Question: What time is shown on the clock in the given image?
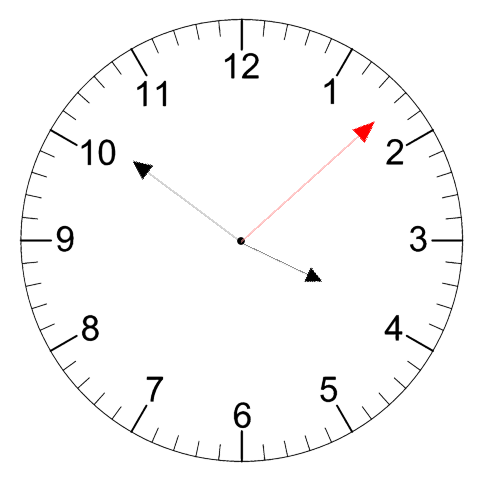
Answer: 03:51:08